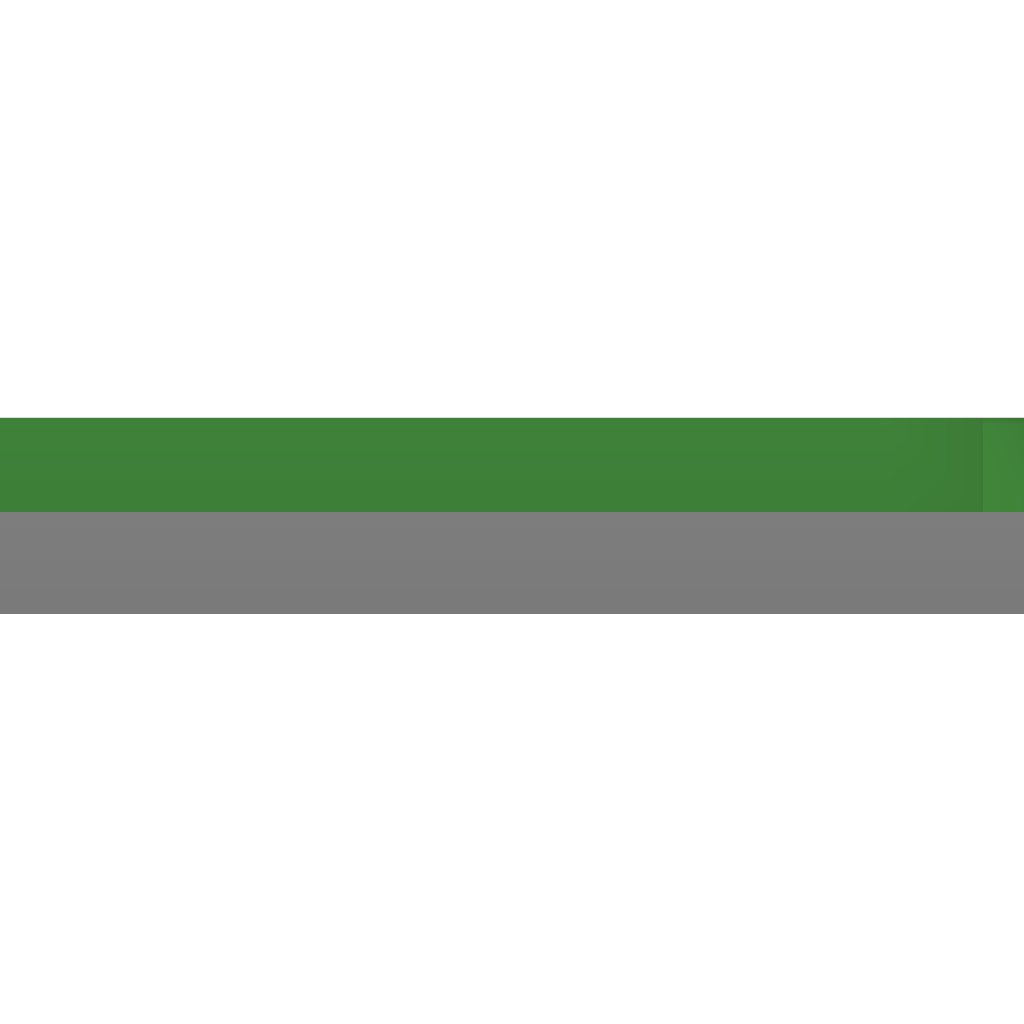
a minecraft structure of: Basic Farm bad low quality